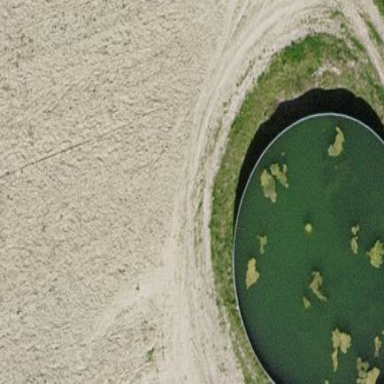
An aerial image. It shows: Storage tank for holding water.